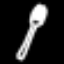
Label: fork